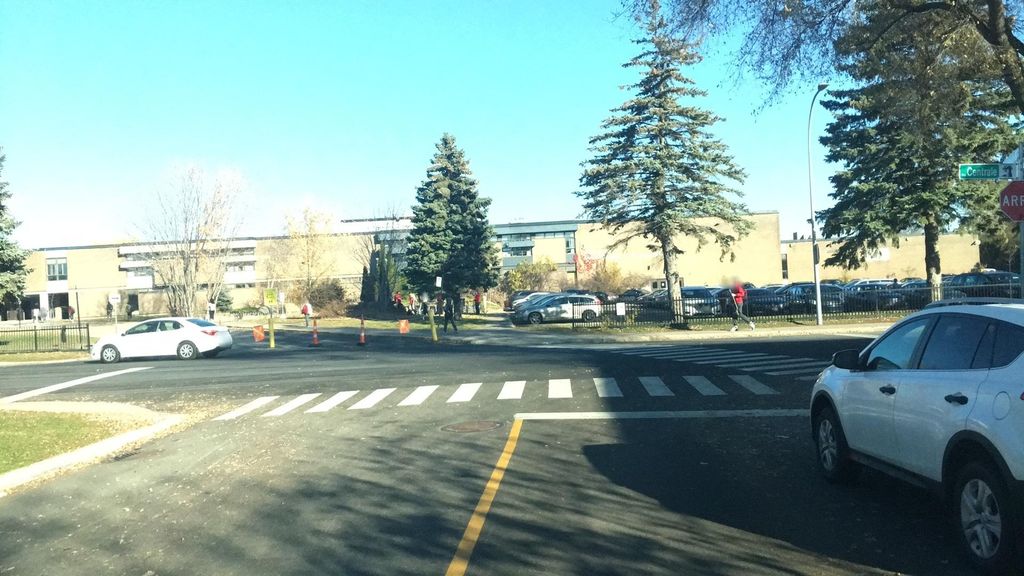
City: montreal